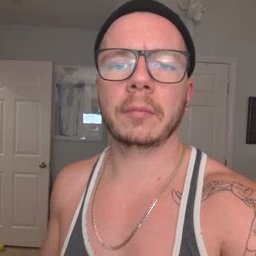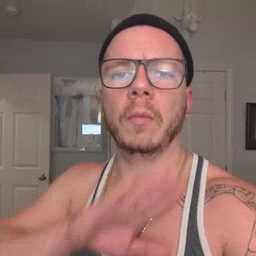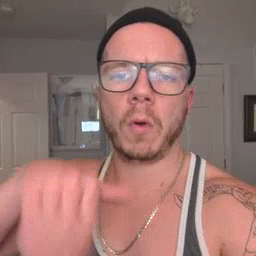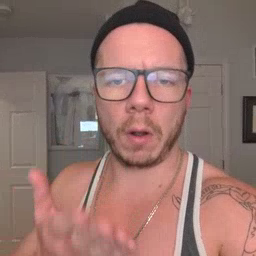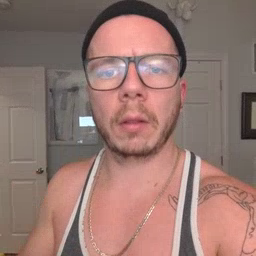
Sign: all